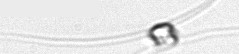
Label: Chaetoceros_similis